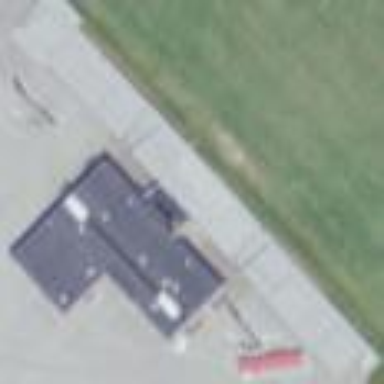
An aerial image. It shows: Grandstand building with bench outside.